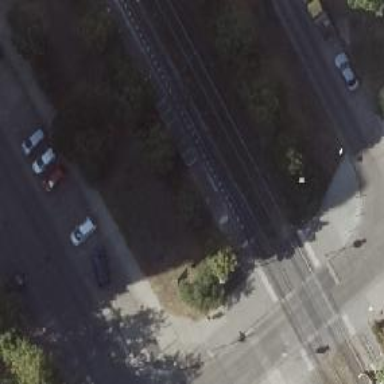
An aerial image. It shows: Tram stop.